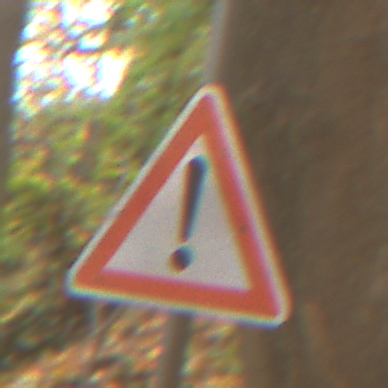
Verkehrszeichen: Gefahrenstelle
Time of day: MorningAfternoon
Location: Outdoor (Nature)
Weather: Overcast
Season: Autumn
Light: Natural